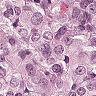
Metastatic tissue present: yes